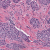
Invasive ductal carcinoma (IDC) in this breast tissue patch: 1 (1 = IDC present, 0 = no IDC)